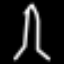
Label: The Eiffel Tower